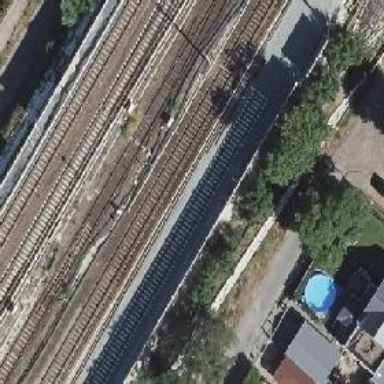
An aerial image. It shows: Railway switch with the turnout side on the left.